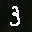
Label: 3